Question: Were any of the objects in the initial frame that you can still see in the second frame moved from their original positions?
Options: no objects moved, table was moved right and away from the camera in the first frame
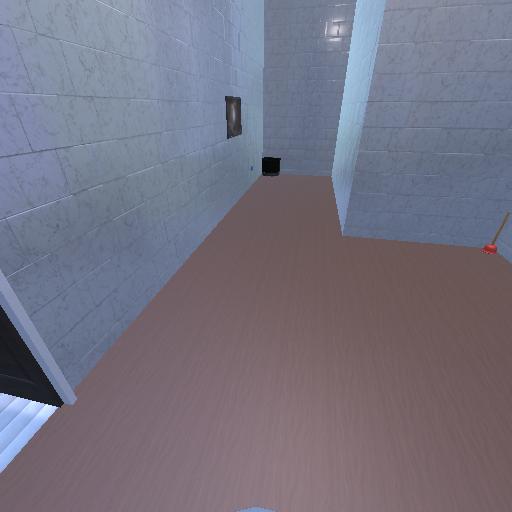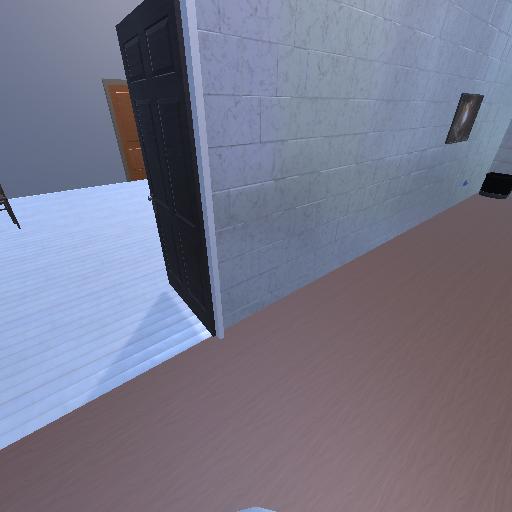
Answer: no objects moved